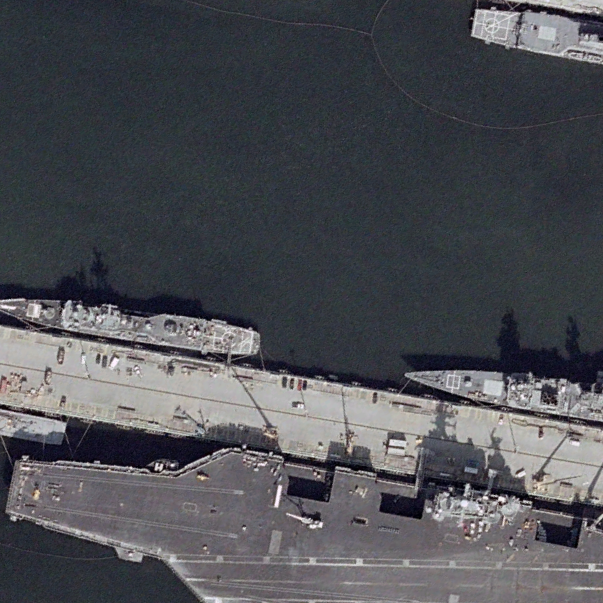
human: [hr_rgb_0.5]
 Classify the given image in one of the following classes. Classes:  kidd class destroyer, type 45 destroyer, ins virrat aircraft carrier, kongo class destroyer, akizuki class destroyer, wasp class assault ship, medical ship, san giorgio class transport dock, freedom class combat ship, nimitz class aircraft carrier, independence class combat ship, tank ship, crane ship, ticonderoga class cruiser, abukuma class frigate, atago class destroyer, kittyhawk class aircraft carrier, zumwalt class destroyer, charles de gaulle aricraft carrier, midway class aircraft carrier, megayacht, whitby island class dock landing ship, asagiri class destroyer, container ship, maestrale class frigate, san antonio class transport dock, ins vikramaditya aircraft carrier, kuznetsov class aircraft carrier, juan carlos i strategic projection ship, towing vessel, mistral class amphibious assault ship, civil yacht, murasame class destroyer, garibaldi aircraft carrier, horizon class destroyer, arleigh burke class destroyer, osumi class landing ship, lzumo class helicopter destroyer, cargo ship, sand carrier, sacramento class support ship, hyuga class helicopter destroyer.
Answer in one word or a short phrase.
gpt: Nimitz class aircraft carrier